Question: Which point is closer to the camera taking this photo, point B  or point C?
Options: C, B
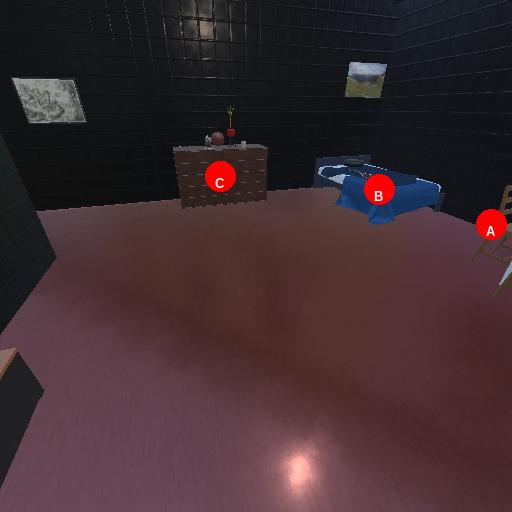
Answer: C